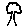
Label: tree